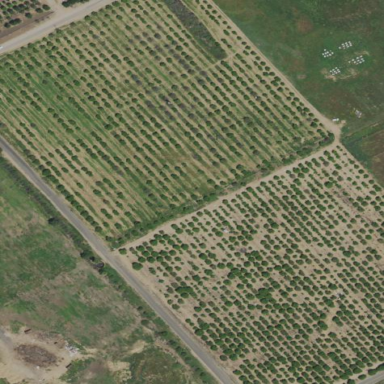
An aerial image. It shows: Orchard.